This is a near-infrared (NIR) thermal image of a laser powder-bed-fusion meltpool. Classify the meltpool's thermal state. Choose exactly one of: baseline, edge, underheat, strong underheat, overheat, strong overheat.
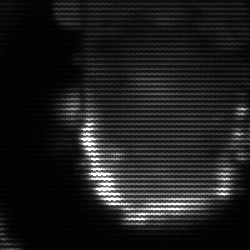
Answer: baseline